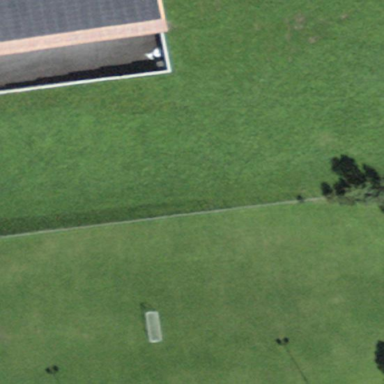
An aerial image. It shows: Soccer pitch for leisureland activities.